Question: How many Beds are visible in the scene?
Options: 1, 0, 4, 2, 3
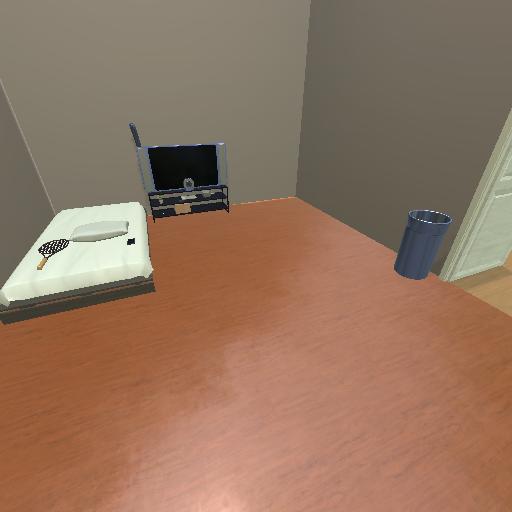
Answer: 1